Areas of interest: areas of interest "Industrial Park"
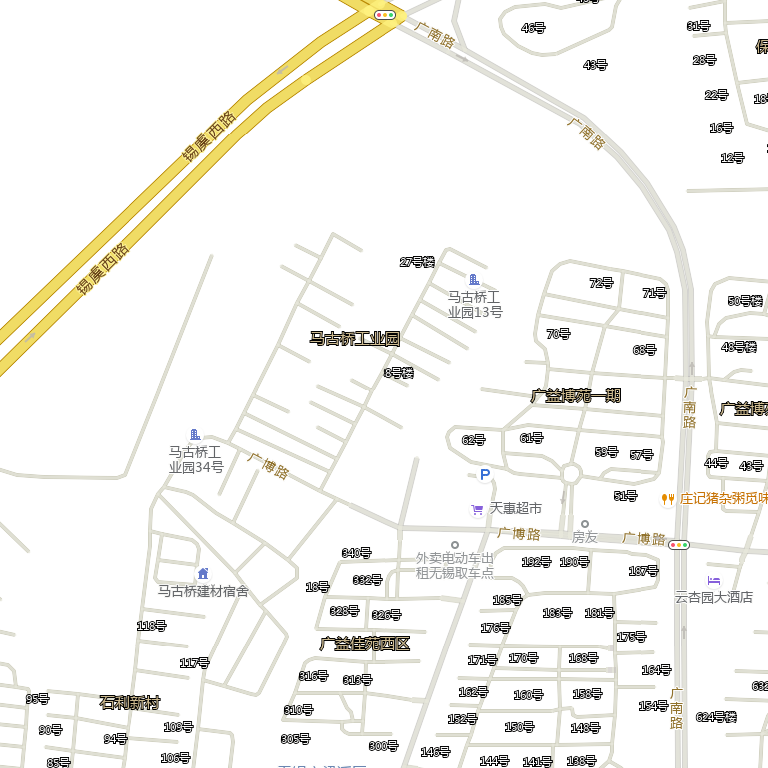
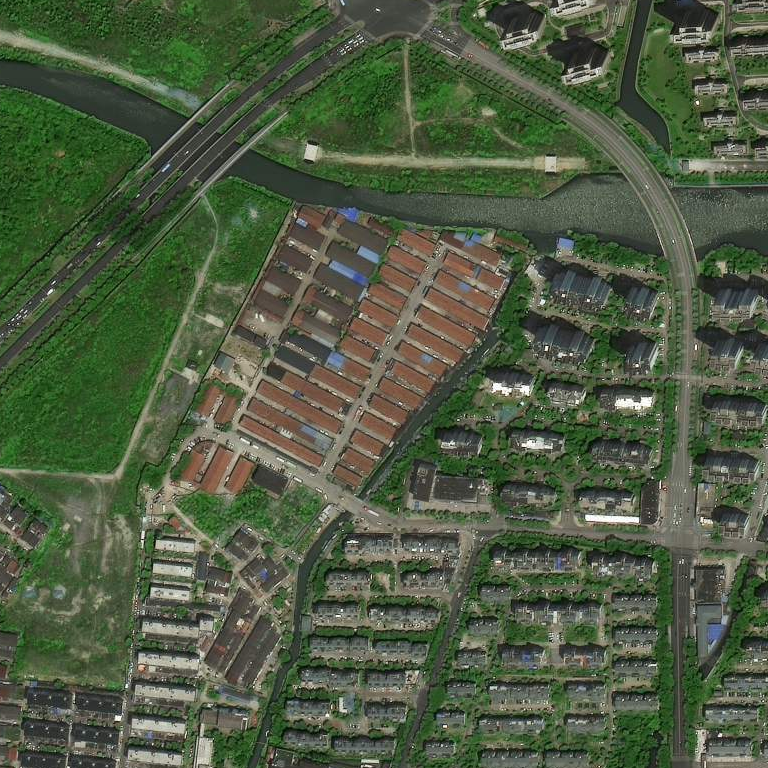